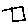
Label: square